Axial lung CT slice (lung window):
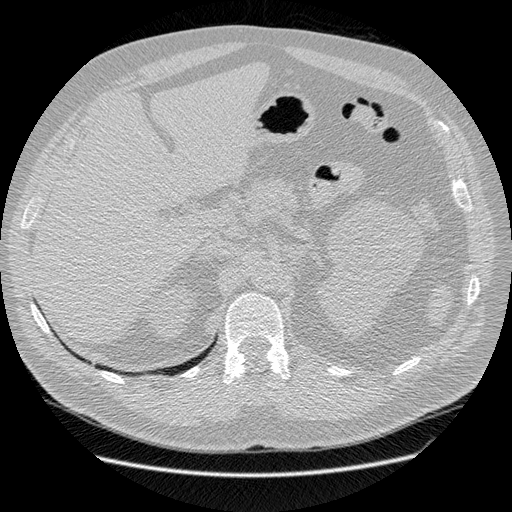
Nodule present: no